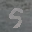
Label: 5